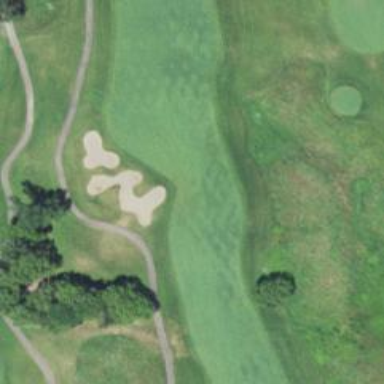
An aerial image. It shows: View of golf hole.